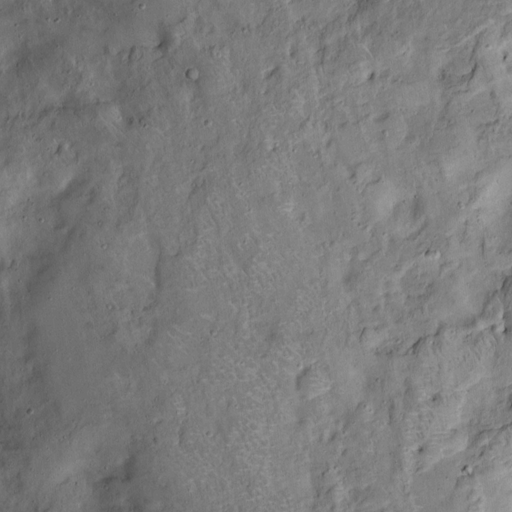
Classes present: Background, Cone